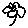
Label: flower